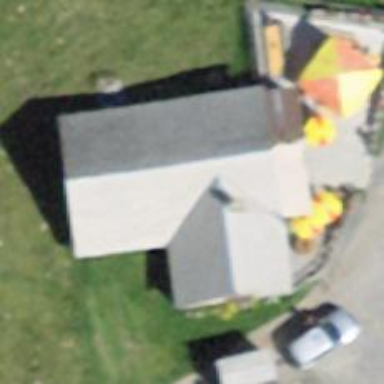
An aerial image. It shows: Restaurant.